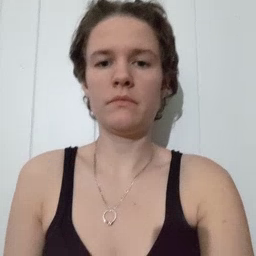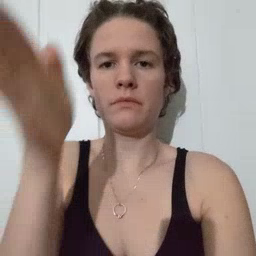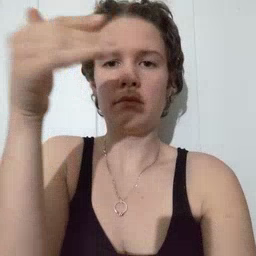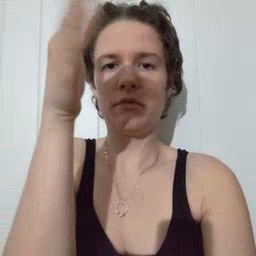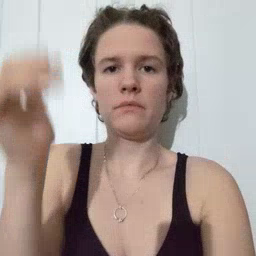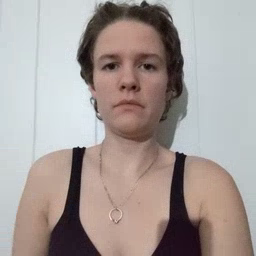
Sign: flag